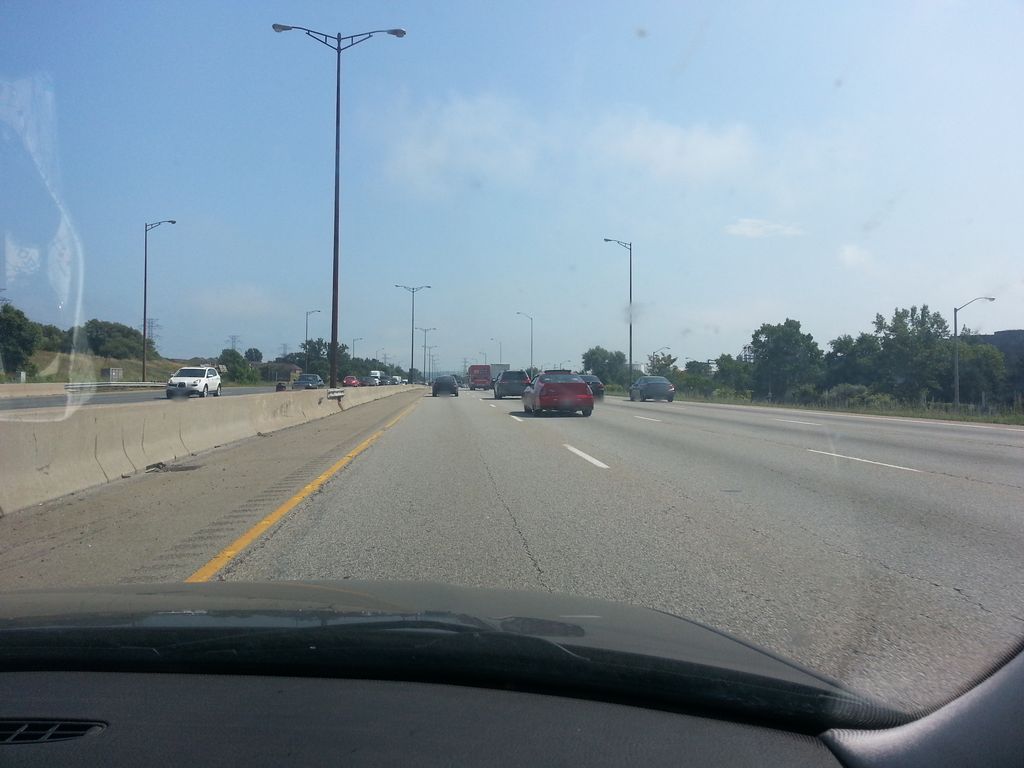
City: hamilton